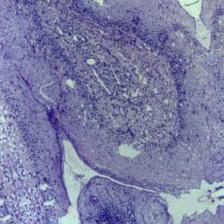
Diagnosis: Normal